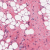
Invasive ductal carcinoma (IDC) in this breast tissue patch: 0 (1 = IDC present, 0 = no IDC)